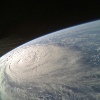
Label: cloud